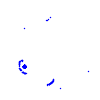
Particle: pion